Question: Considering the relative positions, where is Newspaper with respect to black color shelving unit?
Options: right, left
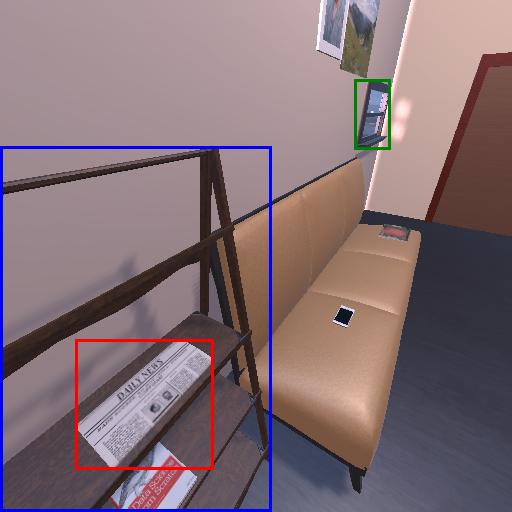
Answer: right